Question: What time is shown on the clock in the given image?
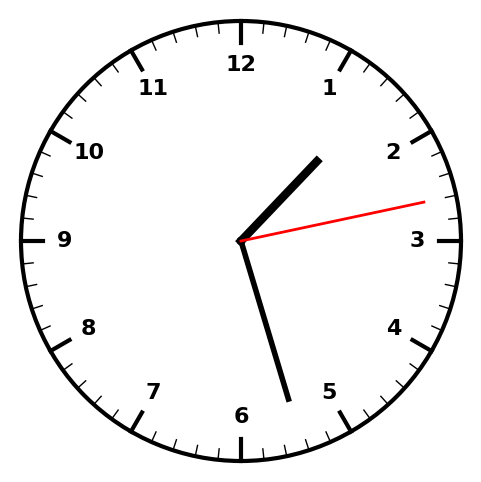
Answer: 01:27:13